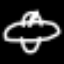
Label: airplane